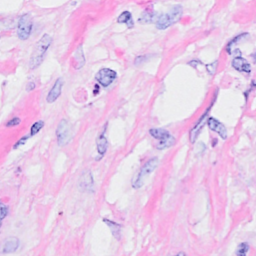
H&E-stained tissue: Breast